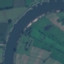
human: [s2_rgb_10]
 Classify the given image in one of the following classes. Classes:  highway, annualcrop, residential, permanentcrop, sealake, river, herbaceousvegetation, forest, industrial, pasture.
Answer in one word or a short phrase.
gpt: River